Aerial crown-view tile of a tropical tree (Barro Colorado Island, Panama), acquired 20241216:
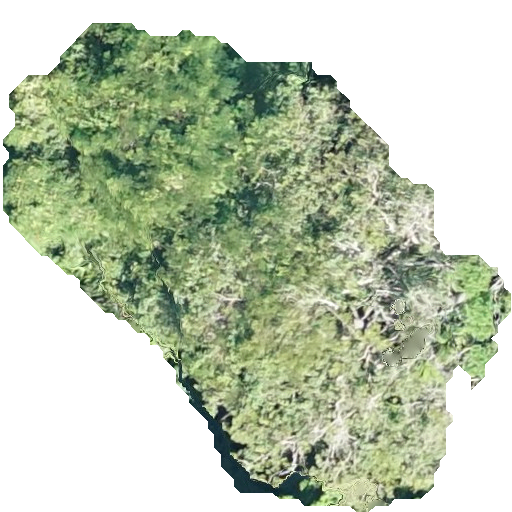
Species: Jacaranda copaia
GBIF accepted scientific name: Jacaranda copaia
Crown area: 218.183 m²